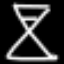
Label: hourglass